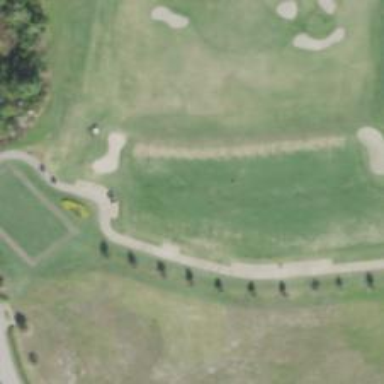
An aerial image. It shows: Golf course.